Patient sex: M
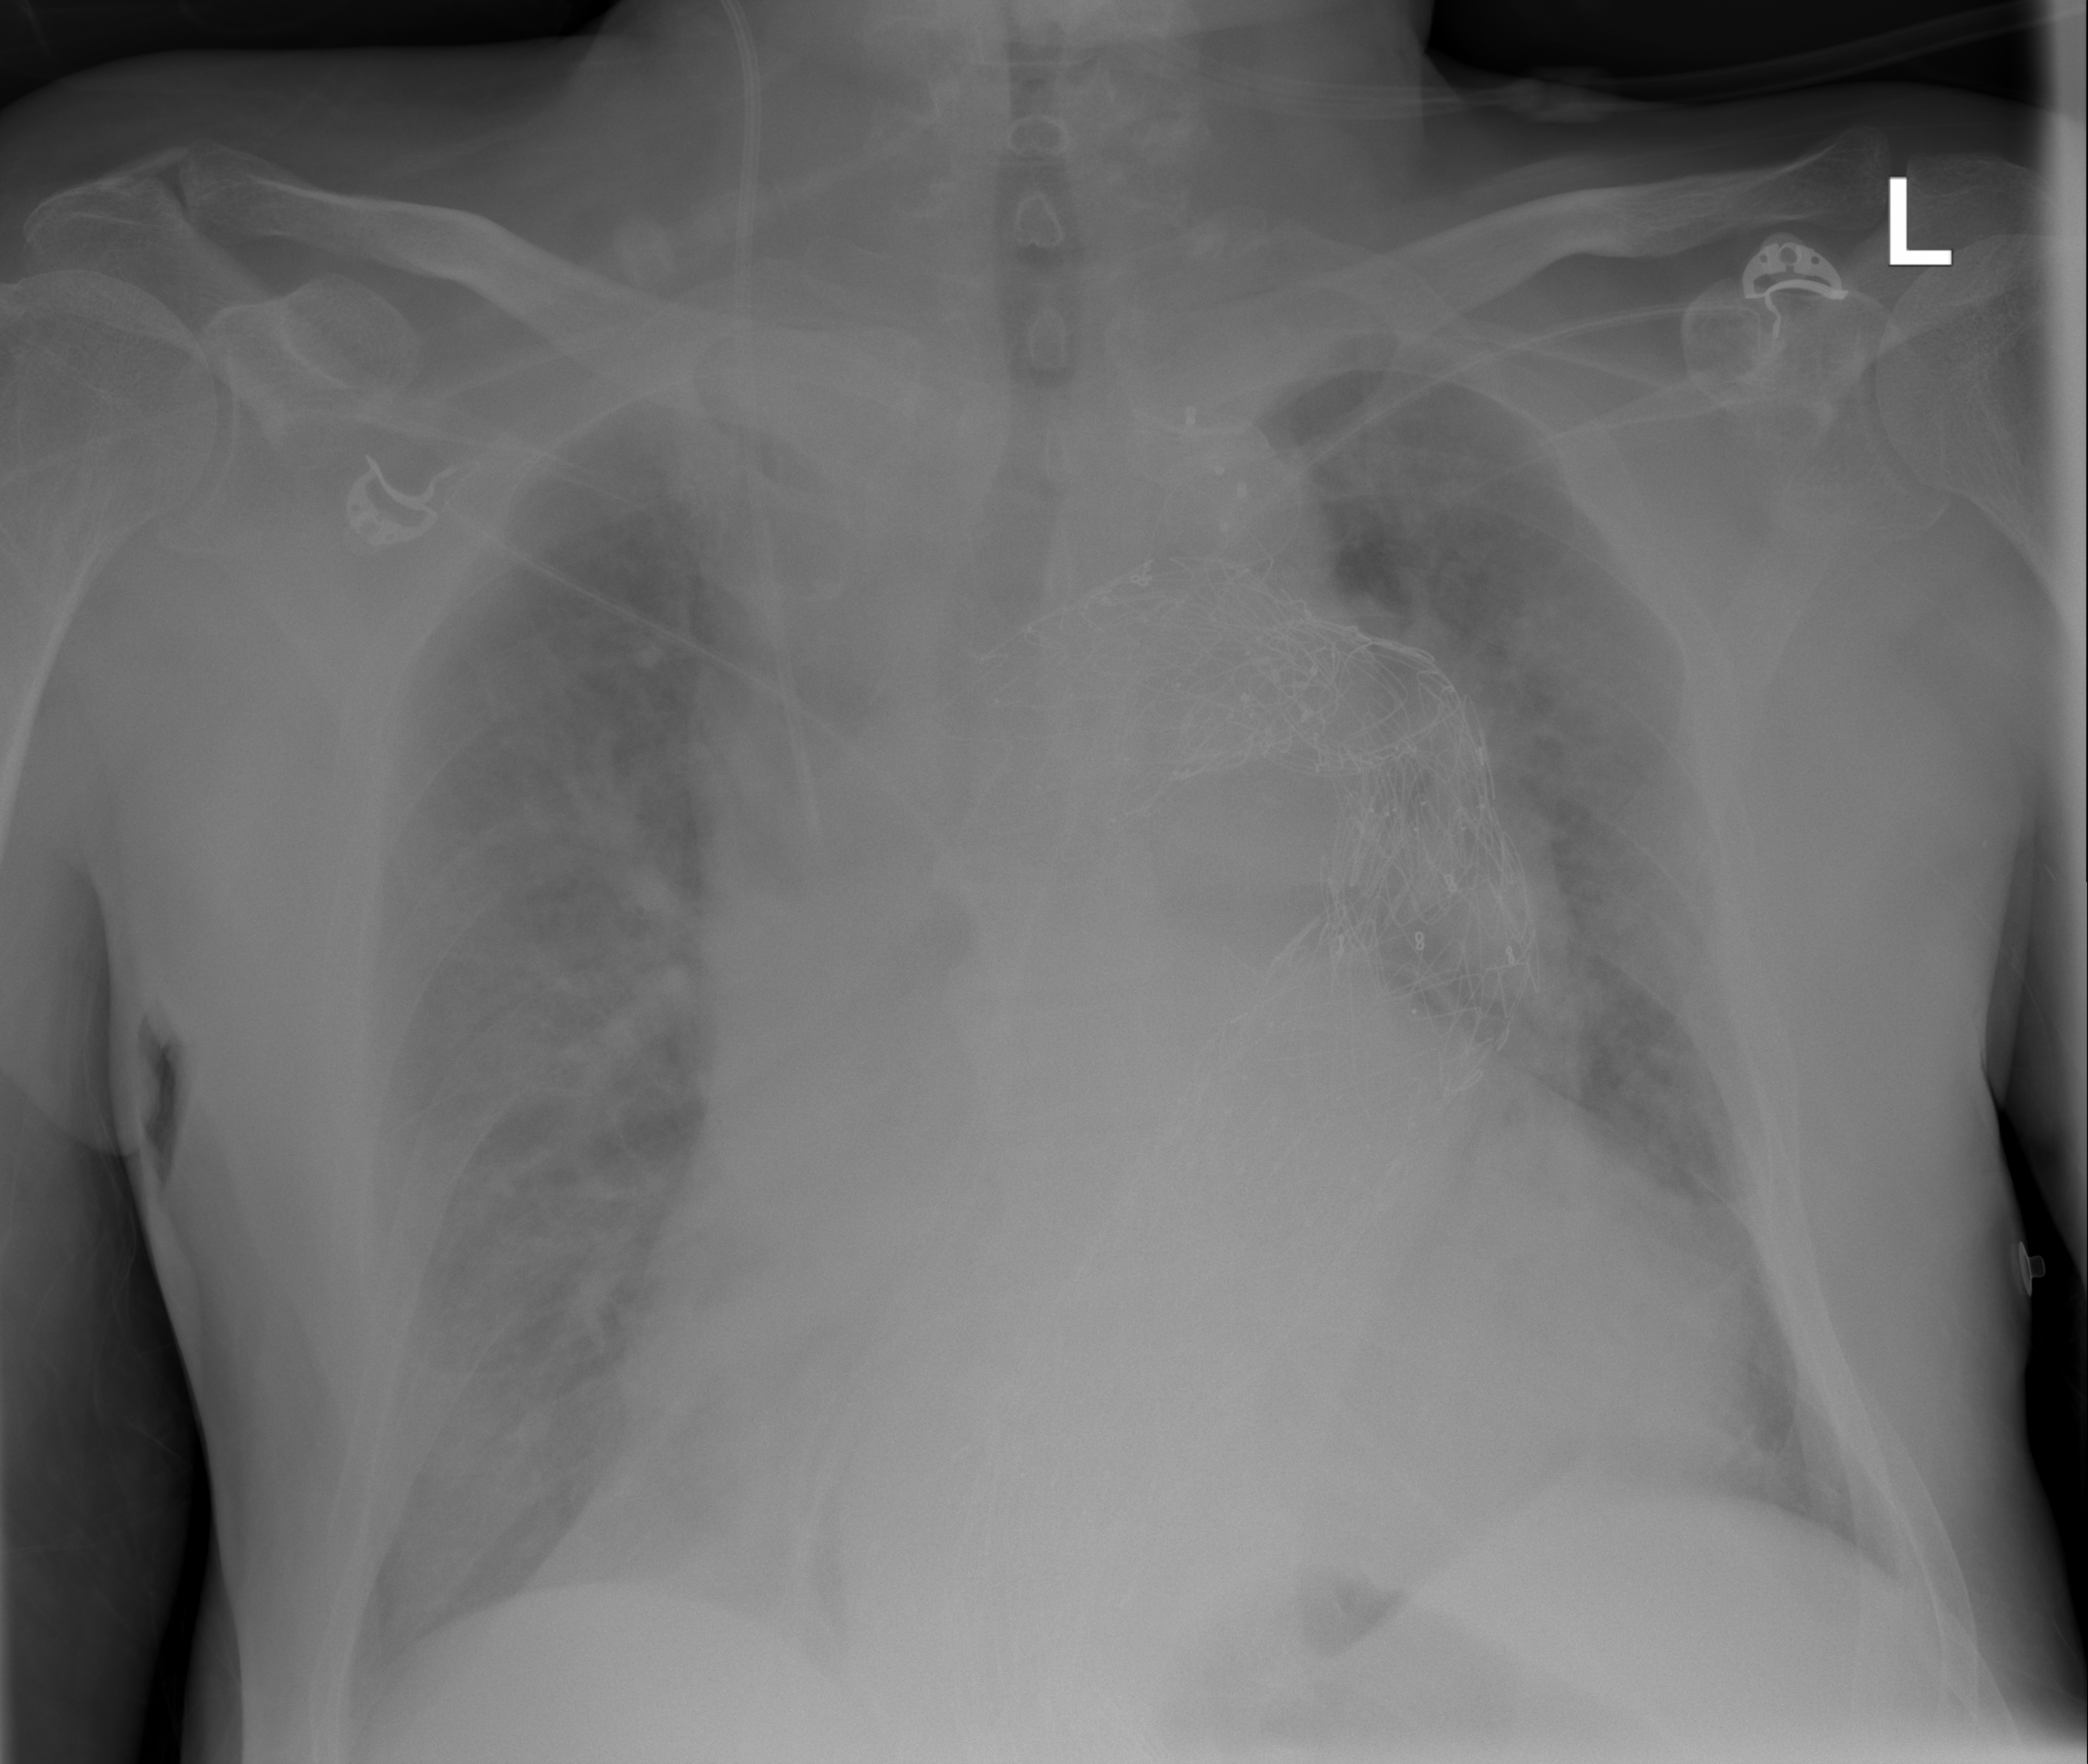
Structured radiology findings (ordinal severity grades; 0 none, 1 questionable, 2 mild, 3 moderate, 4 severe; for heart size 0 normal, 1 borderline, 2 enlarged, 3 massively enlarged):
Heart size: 2
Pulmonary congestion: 2
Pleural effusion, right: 0
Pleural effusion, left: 0
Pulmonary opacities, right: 2
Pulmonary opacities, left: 2
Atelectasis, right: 2
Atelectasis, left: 2